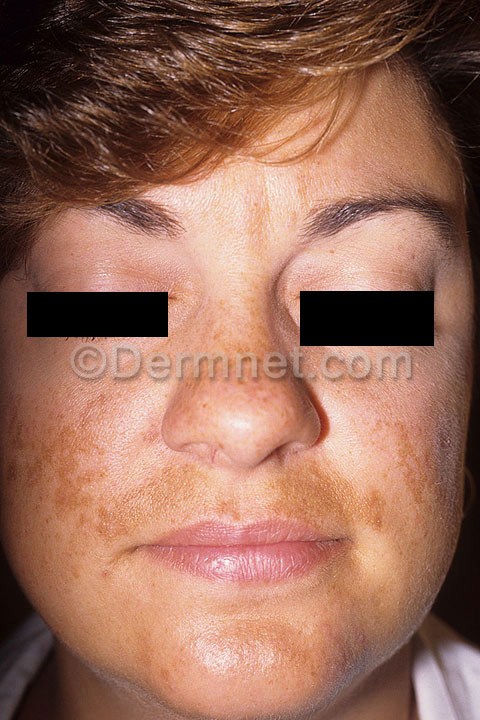
Disease: Light Diseases and Disorders of Pigmentation